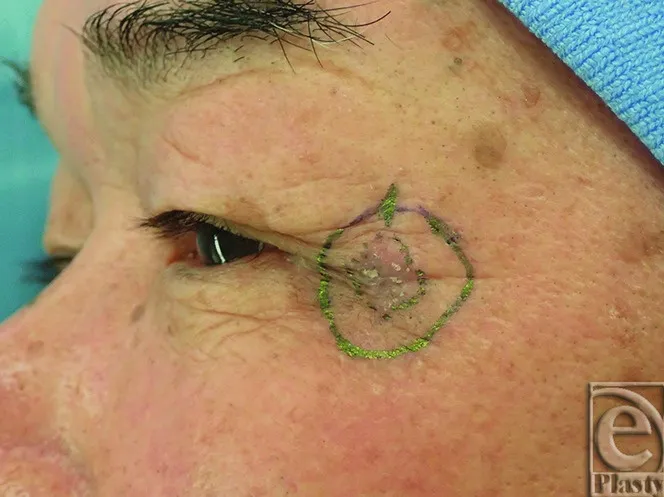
Preoperative squamous cell carcinoma.
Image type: medical_photograph (other_medical_photograph)